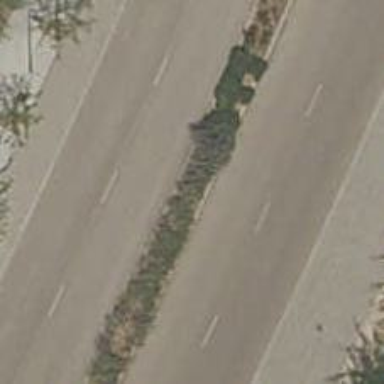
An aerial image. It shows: Hedge barrier.